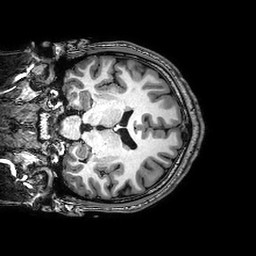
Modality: T1w
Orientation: coronal
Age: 24
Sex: male
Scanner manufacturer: philips
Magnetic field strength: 3 T
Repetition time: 0.008307 s
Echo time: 0.00382 s